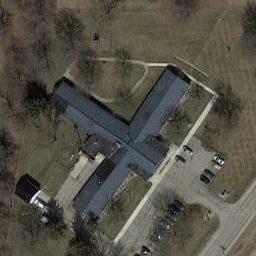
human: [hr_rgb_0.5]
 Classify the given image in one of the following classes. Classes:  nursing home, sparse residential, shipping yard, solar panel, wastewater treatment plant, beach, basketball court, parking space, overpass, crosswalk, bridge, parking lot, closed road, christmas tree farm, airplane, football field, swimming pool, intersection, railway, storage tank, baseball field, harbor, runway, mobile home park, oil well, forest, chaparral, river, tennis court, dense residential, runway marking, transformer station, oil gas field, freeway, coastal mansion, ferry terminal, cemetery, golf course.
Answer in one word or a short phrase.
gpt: nursing home